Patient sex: M
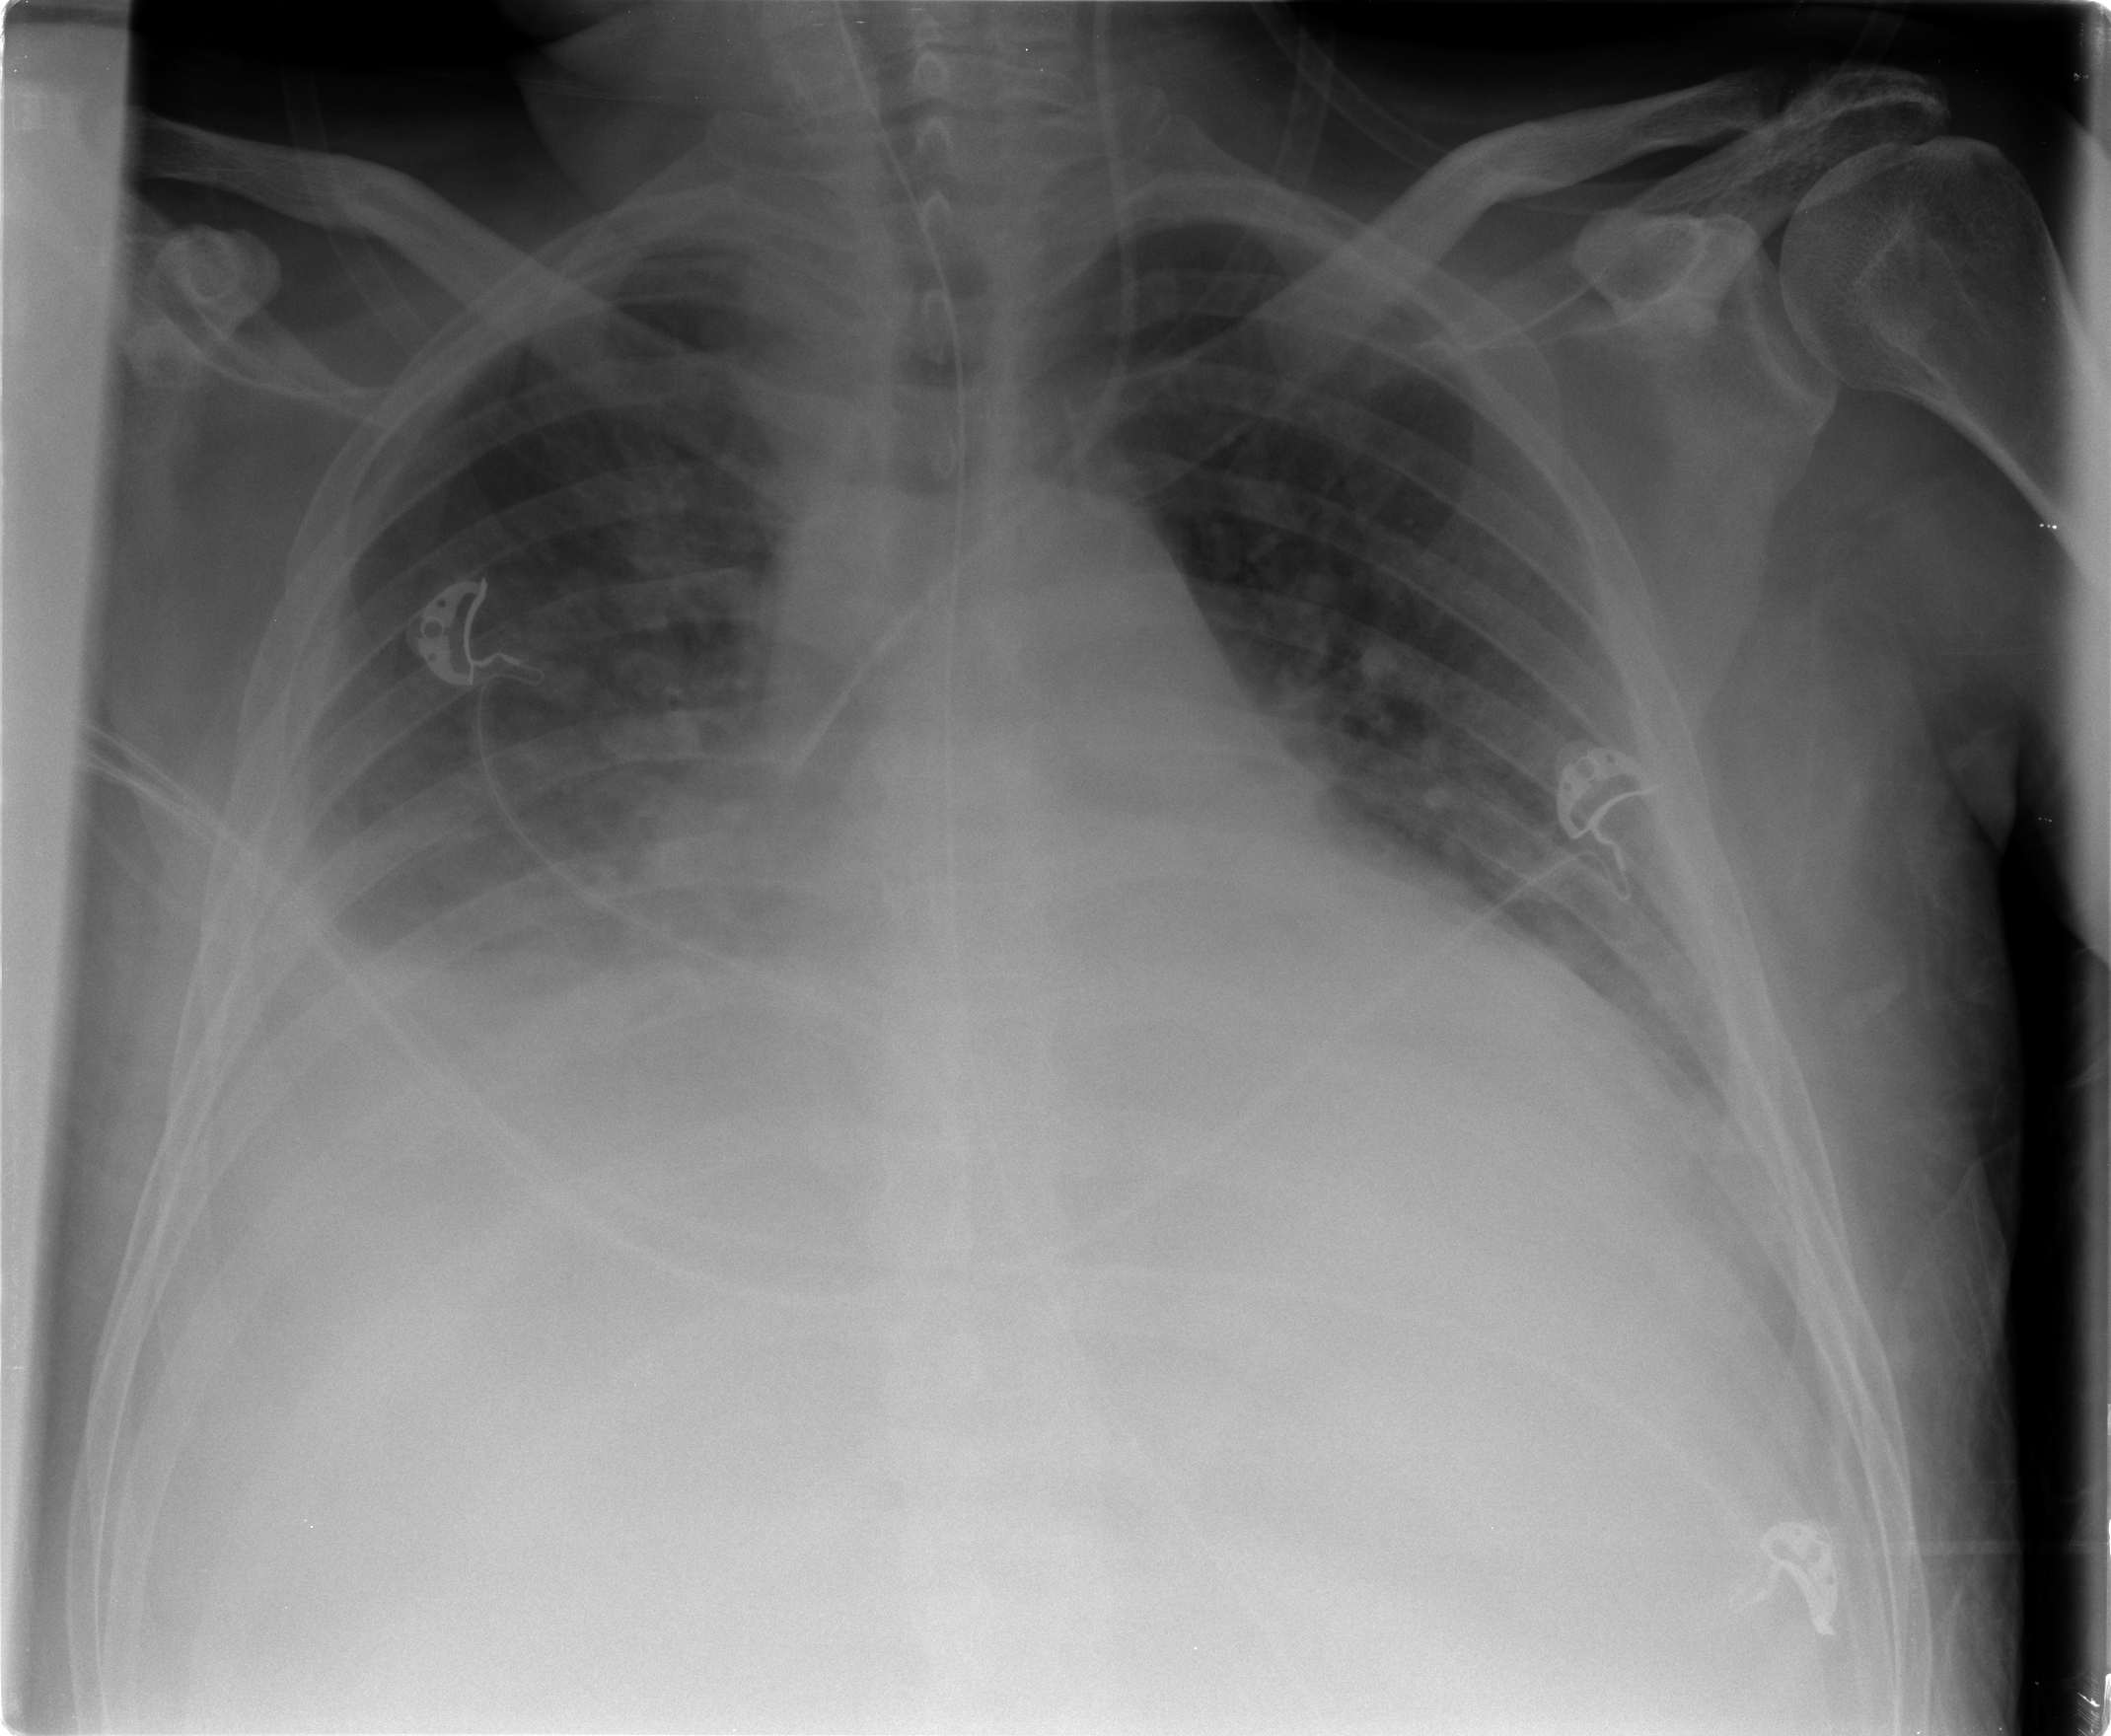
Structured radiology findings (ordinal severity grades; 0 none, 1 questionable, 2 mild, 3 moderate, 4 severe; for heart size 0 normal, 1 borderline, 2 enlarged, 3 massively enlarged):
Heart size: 2
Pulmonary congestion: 2
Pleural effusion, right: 3
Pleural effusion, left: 2
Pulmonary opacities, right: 2
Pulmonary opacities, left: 0
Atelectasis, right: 2
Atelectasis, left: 2